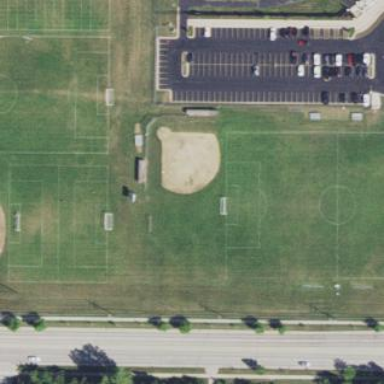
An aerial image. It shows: Softball pitch for leisure land activities.